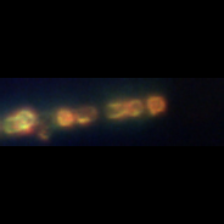
Taxon: Chaetoceros
Group: Diatoms